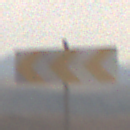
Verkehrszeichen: RichtungstafelnInKurvenGrossRechts
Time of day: MorningAfternoon
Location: Outdoor (Nature)
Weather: Overcast
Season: NotSpecified
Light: Natural